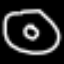
Label: donut